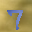
Label: 7